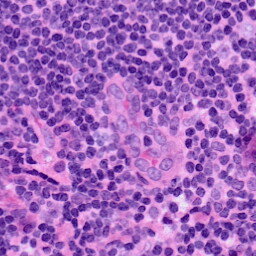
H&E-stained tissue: LymphNode